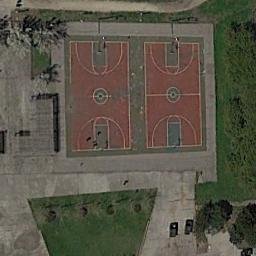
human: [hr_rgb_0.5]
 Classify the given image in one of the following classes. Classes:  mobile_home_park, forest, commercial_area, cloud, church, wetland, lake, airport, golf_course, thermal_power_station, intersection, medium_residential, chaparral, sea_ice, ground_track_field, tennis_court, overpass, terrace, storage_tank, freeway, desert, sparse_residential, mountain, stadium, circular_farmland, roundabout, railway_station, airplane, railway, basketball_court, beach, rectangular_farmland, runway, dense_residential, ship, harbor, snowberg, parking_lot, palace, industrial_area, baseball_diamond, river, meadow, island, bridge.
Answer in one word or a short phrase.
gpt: basketball_court